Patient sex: F
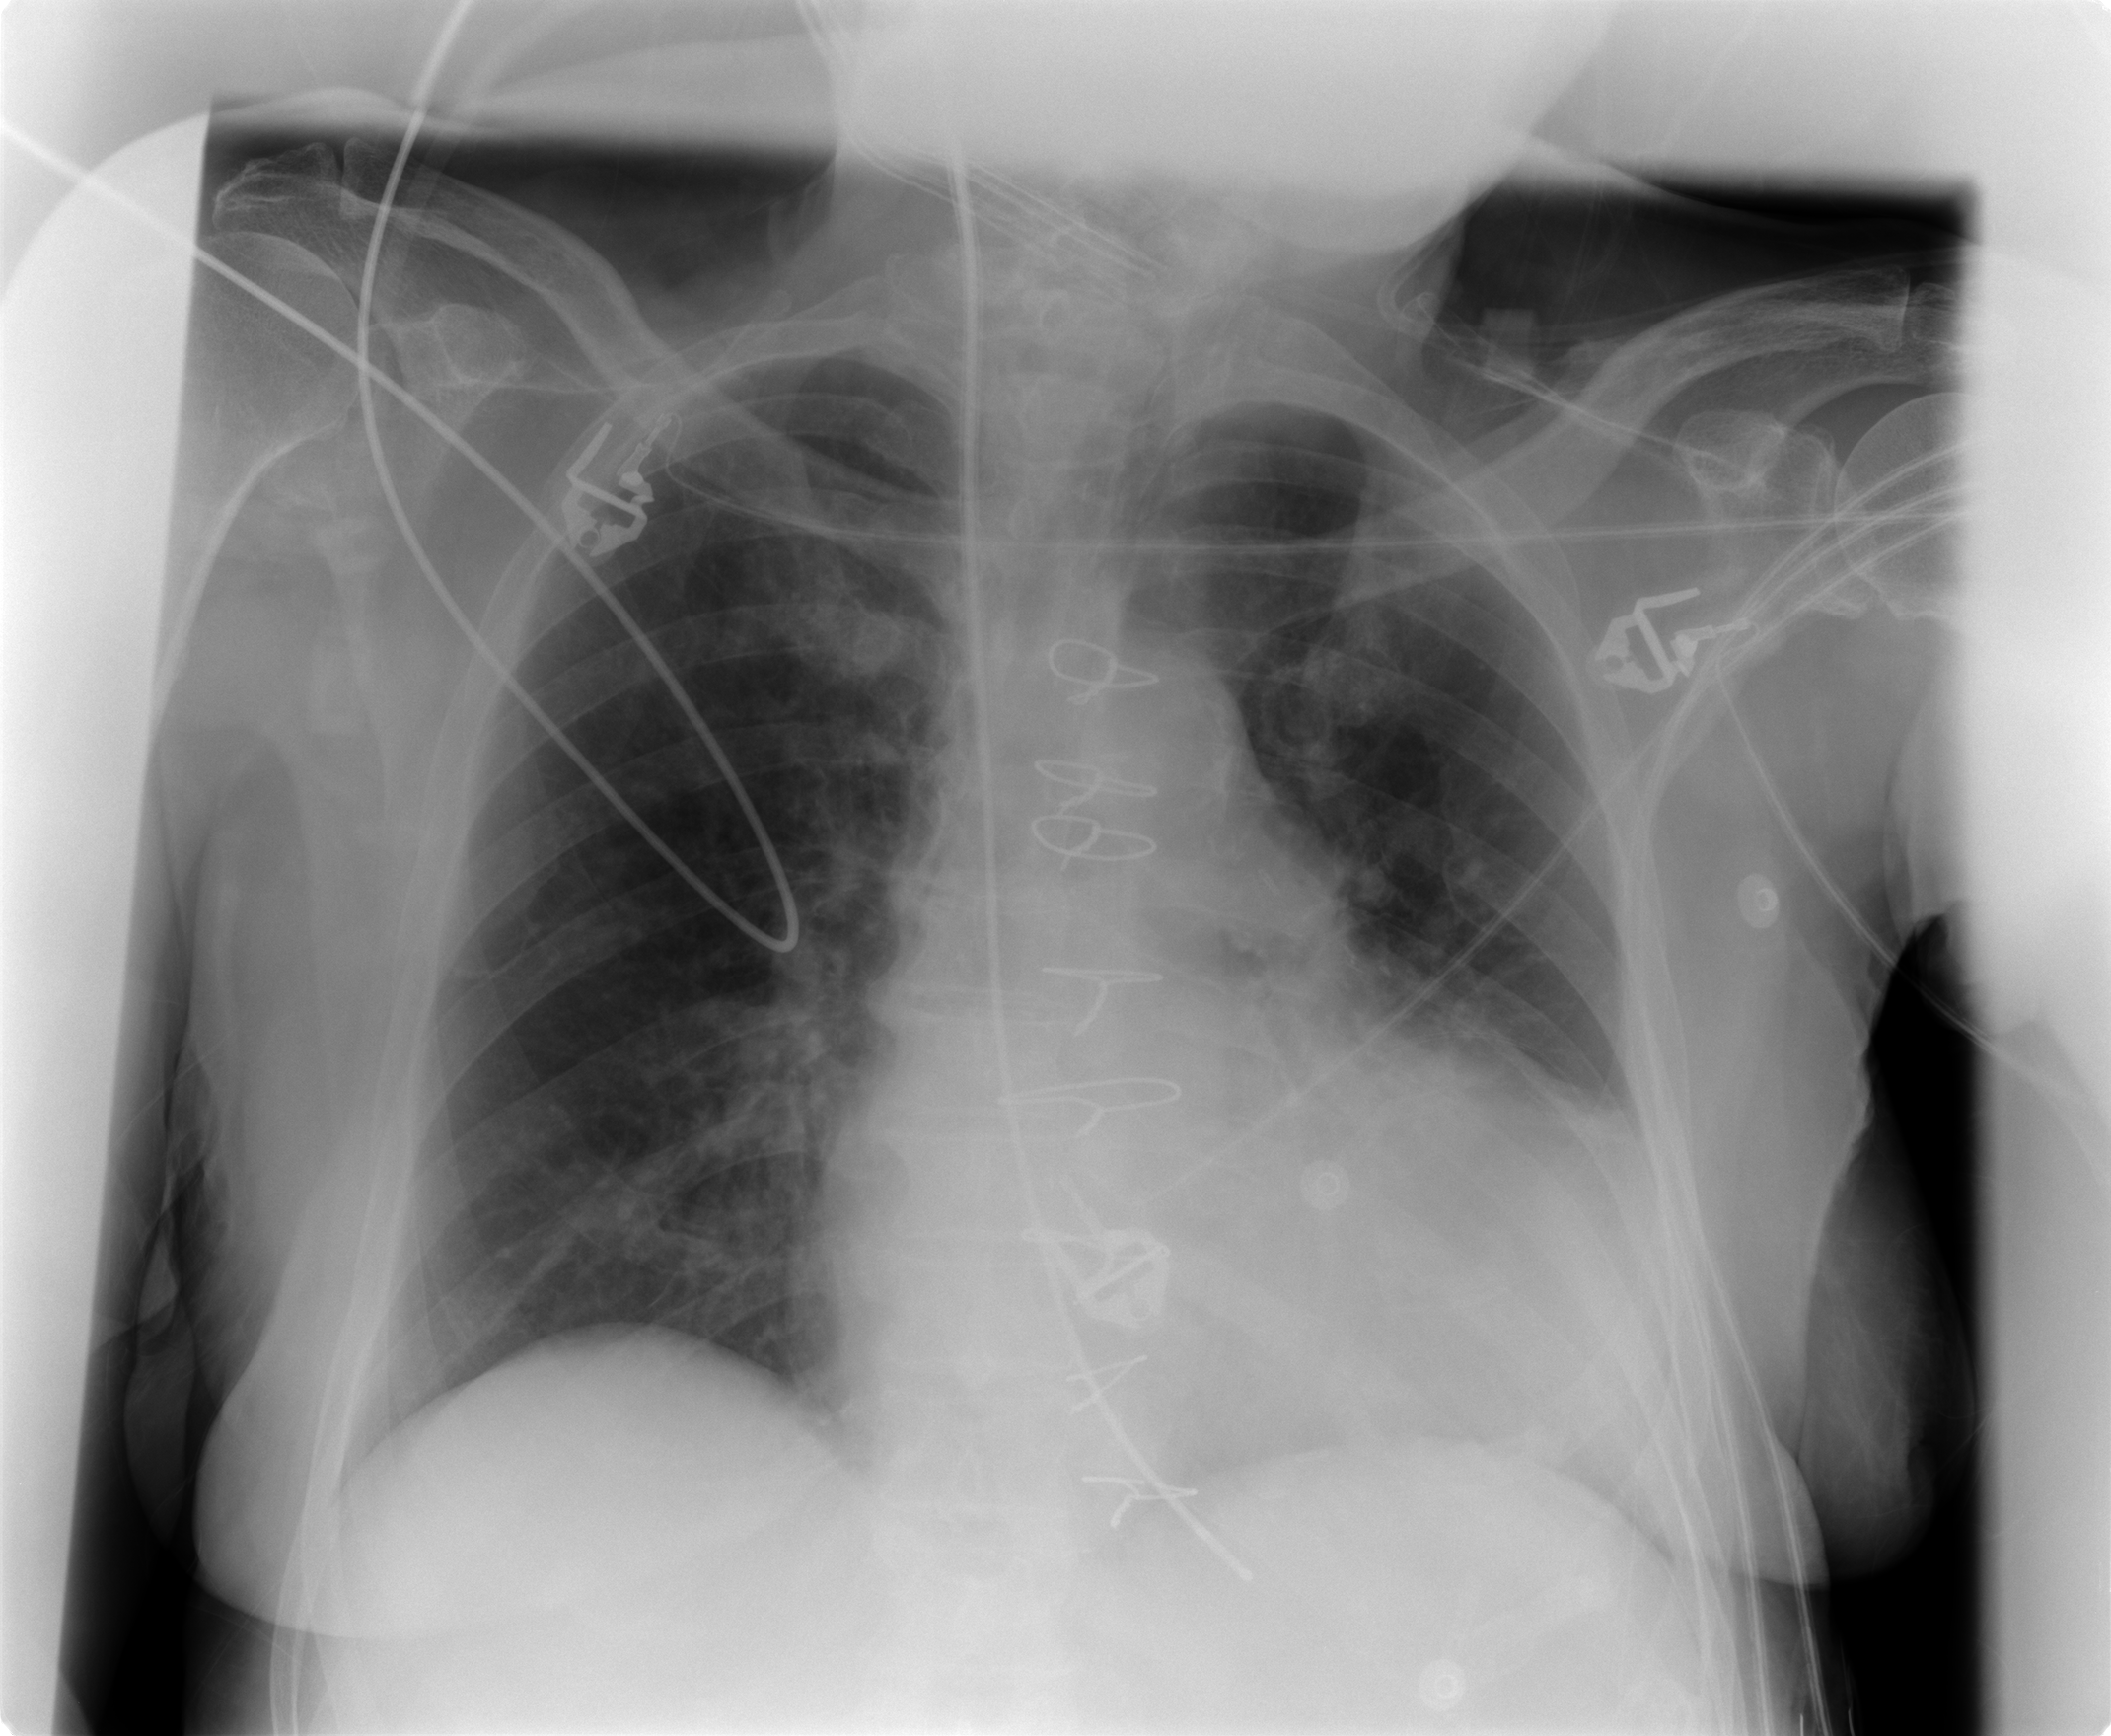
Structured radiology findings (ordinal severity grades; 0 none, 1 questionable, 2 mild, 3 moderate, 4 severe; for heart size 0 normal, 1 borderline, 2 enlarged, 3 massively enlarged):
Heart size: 2
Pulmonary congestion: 0
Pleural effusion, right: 0
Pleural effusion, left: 1
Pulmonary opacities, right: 0
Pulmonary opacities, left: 0
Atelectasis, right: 2
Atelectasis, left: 2